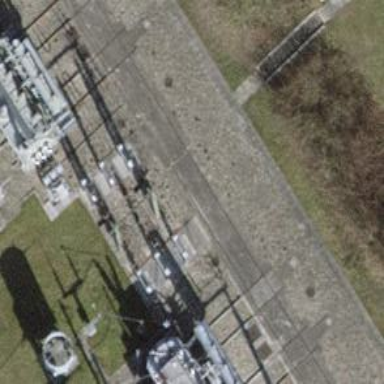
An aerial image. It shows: Power line with 3 cables. It is situated in bay.